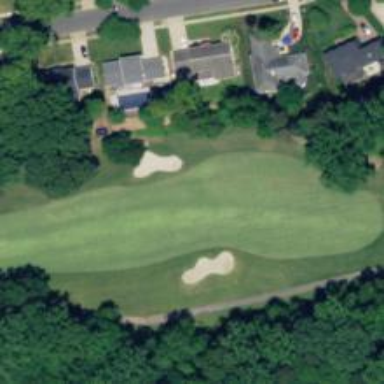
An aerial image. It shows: Golf hole.